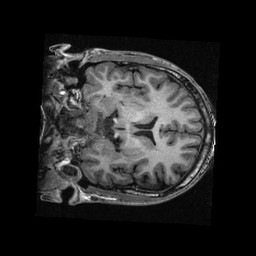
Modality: T1w
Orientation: coronal
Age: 22
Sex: male